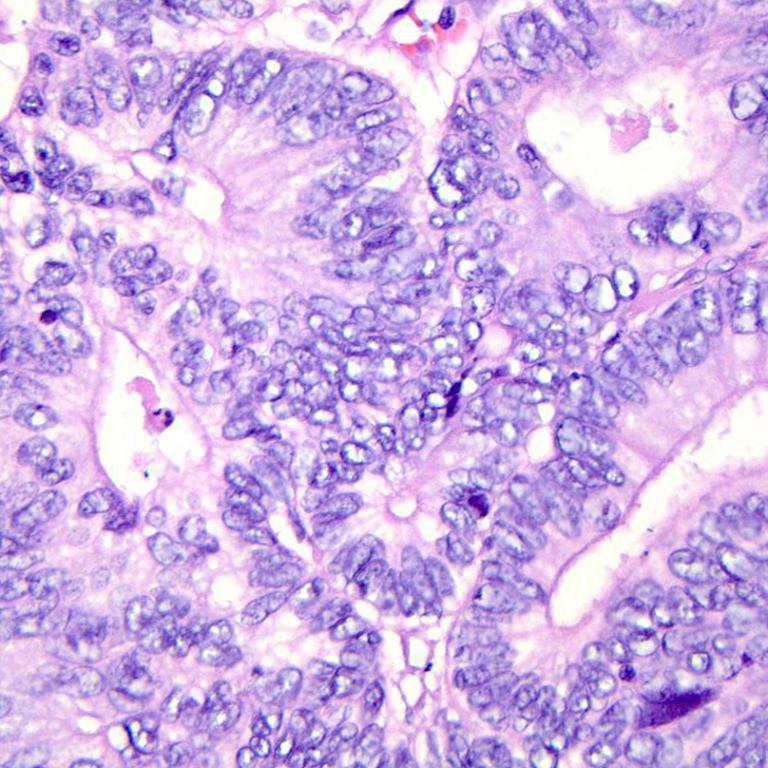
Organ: colon
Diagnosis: adenocarcinomas